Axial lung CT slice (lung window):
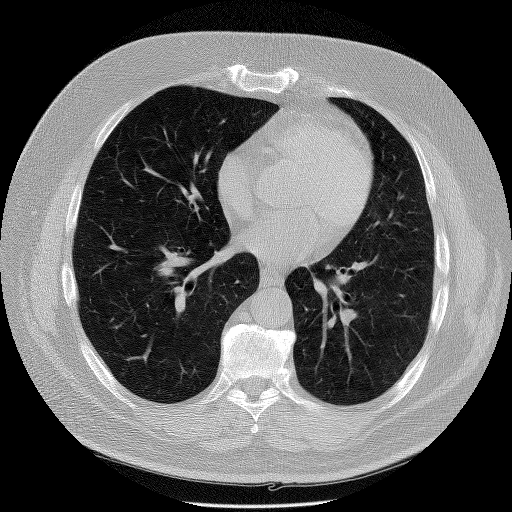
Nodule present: no